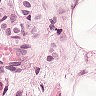
Metastatic tissue present: yes